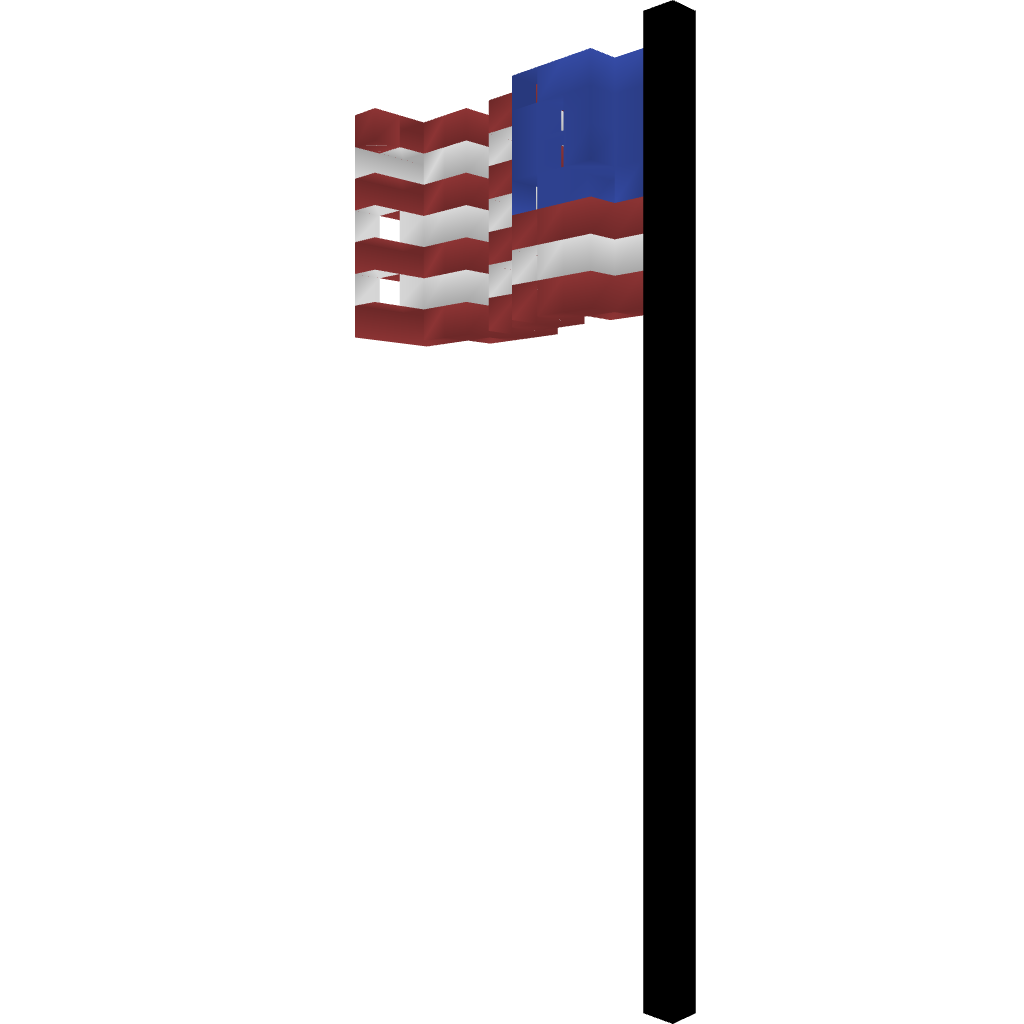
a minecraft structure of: USA Flag! high quality